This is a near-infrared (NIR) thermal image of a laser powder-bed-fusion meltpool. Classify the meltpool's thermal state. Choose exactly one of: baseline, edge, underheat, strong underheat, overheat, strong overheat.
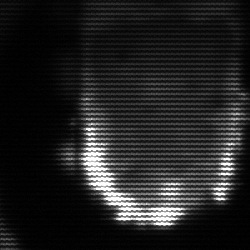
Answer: baseline